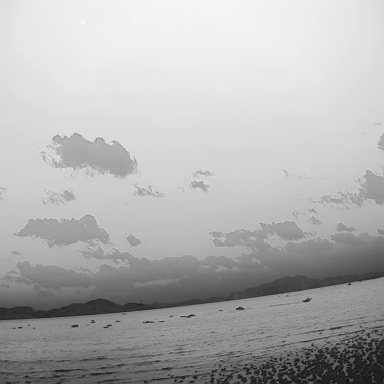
There is a canoe in the infrared image.